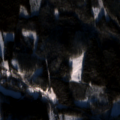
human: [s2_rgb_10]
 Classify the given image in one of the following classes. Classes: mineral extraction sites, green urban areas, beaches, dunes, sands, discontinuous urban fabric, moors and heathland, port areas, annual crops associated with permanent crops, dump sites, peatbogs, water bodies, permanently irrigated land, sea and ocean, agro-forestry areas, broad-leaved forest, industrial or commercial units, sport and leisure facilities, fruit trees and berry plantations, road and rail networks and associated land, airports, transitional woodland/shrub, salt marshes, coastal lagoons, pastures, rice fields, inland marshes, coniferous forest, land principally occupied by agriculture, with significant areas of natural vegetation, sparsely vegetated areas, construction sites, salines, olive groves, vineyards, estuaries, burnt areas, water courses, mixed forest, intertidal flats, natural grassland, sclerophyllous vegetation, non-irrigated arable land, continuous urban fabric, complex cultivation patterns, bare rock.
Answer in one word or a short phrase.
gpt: land principally occupied by agriculture, with significant areas of natural vegetation, coniferous forest, mixed forest, water bodies